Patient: sex M, age 75
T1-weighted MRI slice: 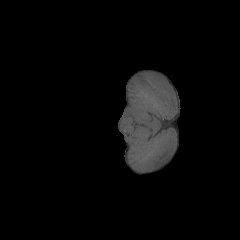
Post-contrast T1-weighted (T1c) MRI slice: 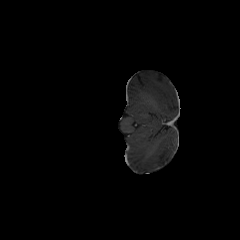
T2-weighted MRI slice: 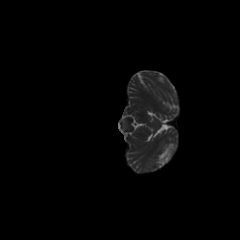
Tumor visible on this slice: no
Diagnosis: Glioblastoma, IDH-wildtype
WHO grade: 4